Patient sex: F
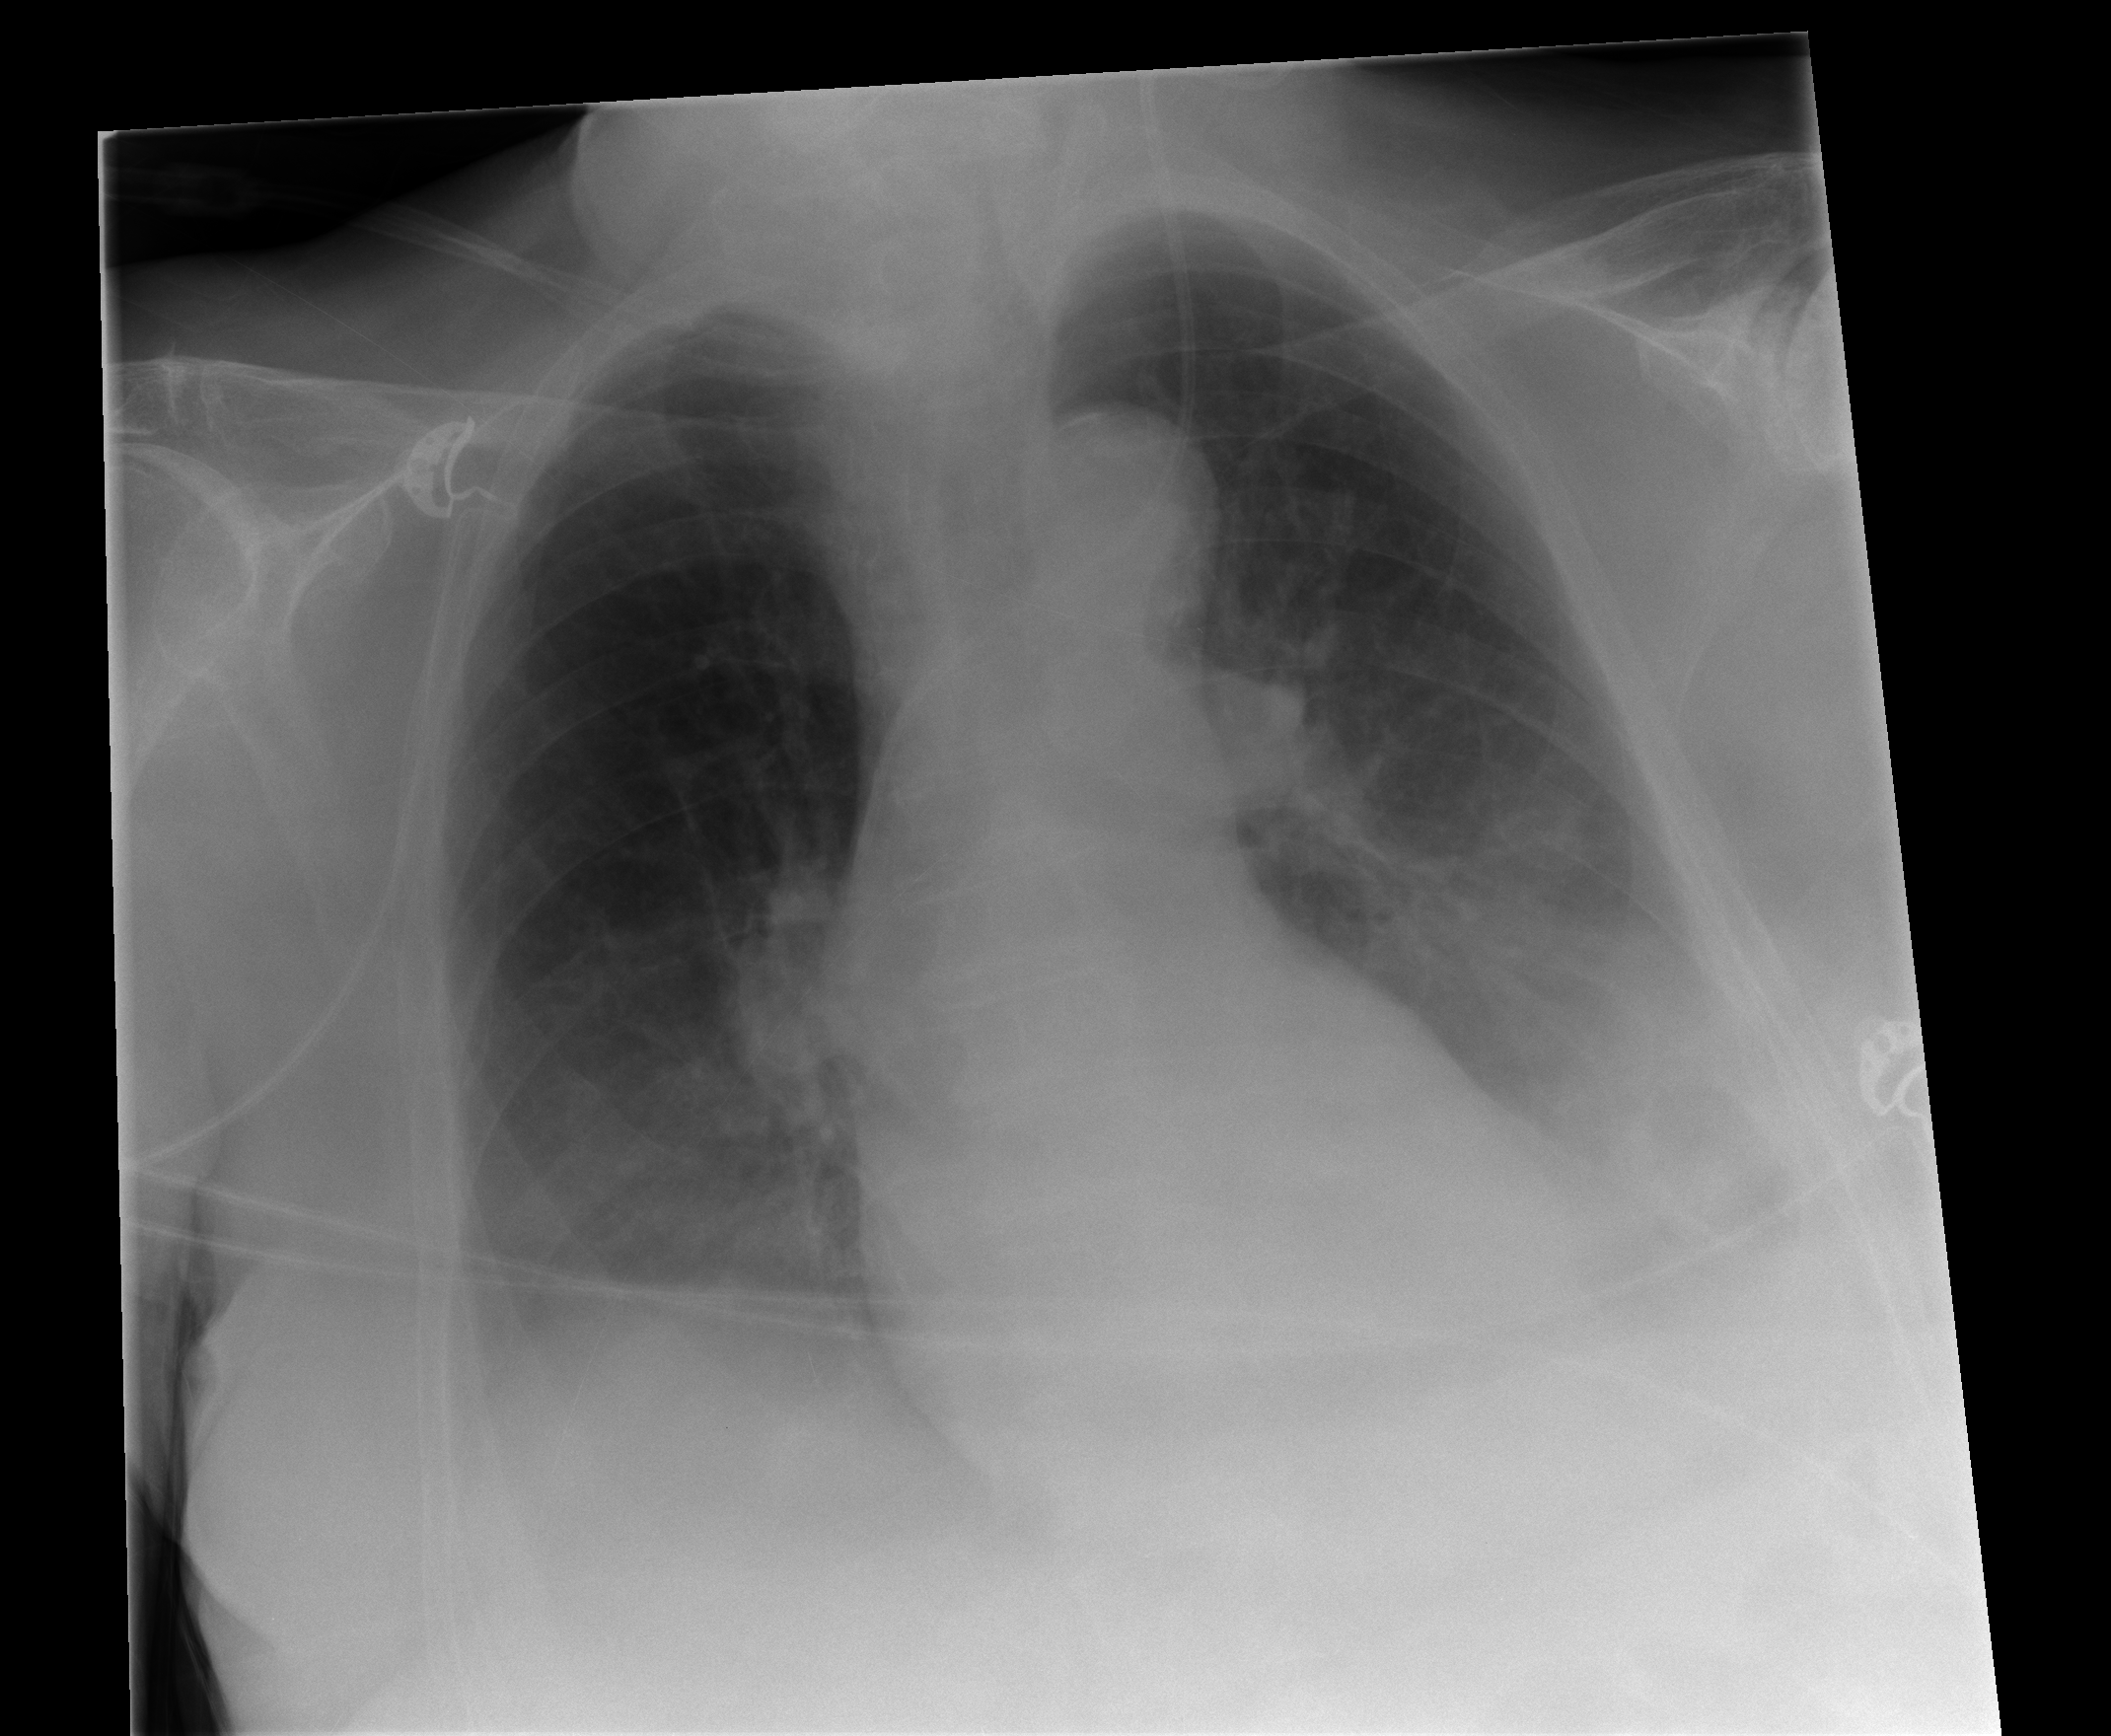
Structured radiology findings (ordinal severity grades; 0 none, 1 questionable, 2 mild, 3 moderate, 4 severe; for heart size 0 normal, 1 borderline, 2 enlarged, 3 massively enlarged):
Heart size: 0
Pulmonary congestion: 0
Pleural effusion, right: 2
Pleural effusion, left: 2
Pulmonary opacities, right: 0
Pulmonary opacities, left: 0
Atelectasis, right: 2
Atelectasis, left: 2